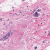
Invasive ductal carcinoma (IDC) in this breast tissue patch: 0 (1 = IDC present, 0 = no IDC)